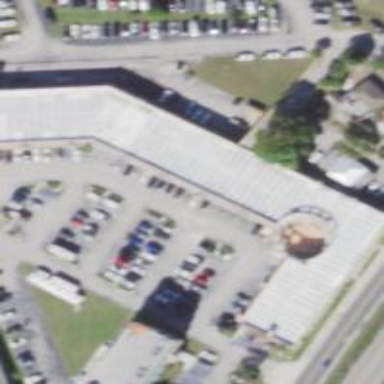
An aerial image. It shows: Retail building.